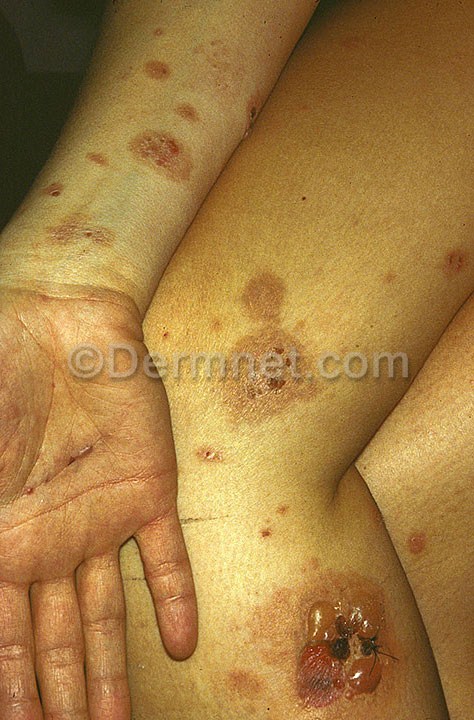
Disease: Bullous Disease Photos